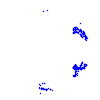
Particle: kaon